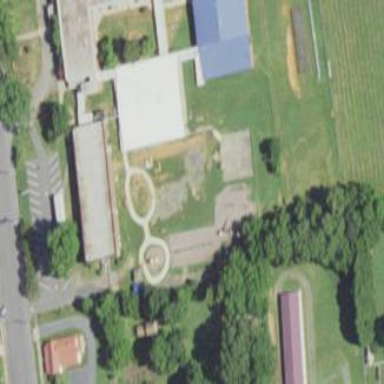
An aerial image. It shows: Playground with playful theme.